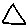
Label: triangle